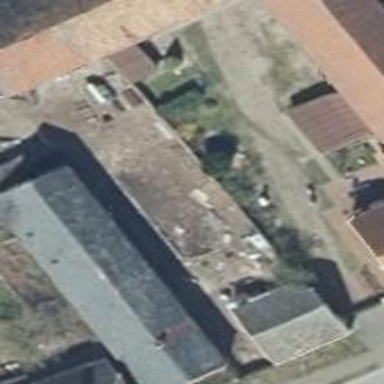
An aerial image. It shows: Building with gabled roof oriented along its length.